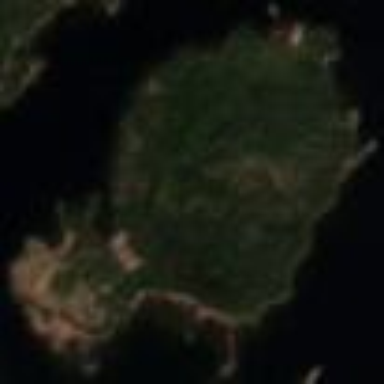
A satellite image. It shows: Island.